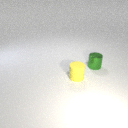
small yellow rubber cylinder in front of small green metal cylinder